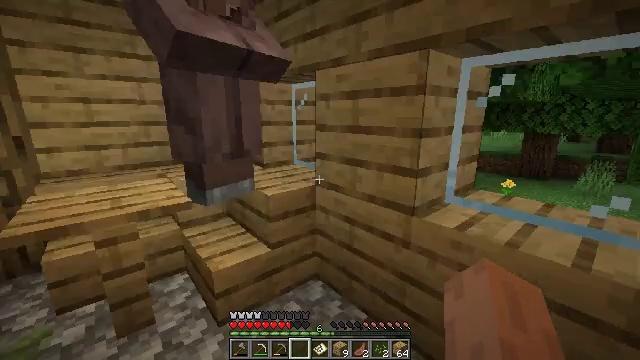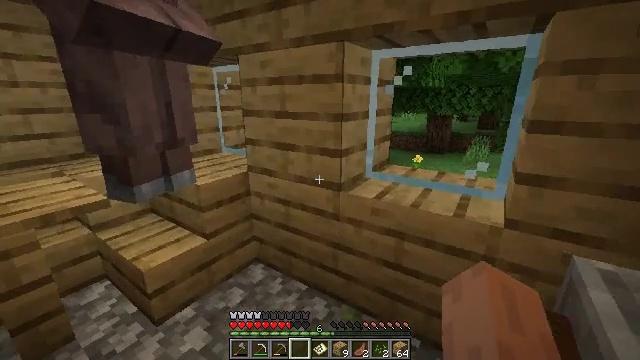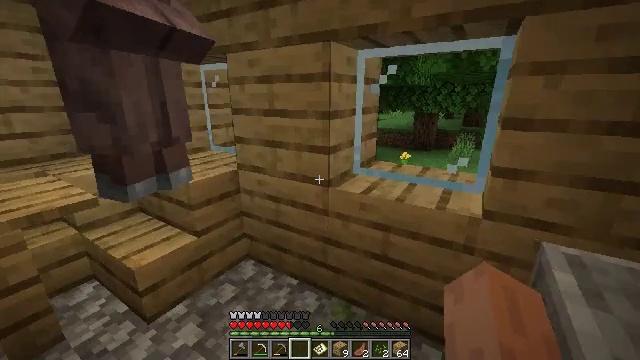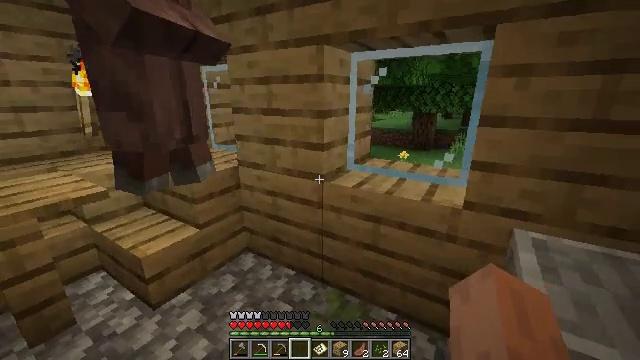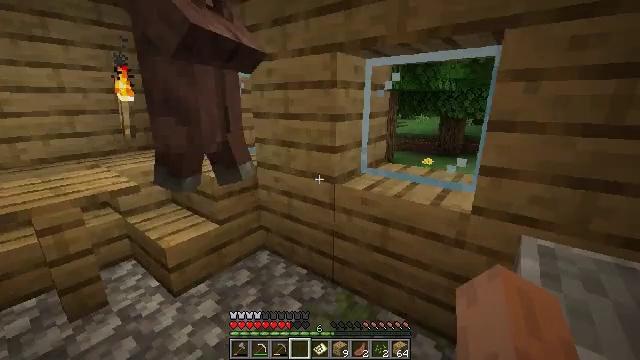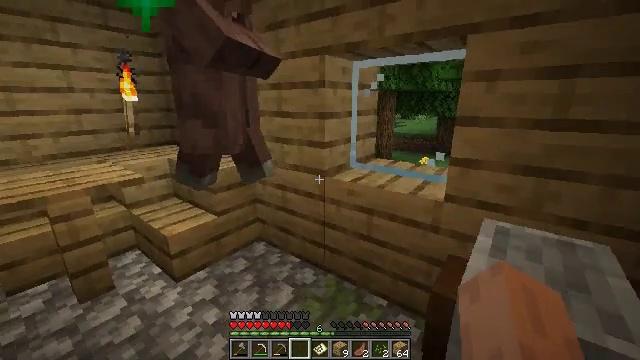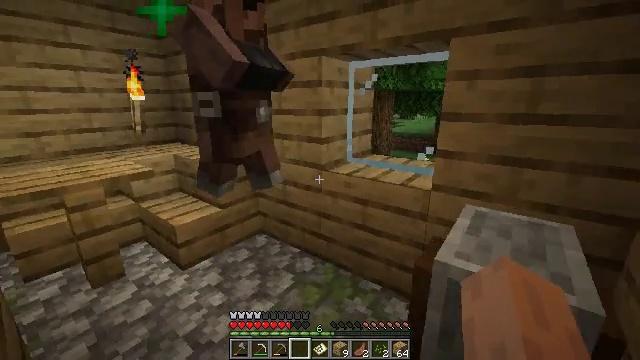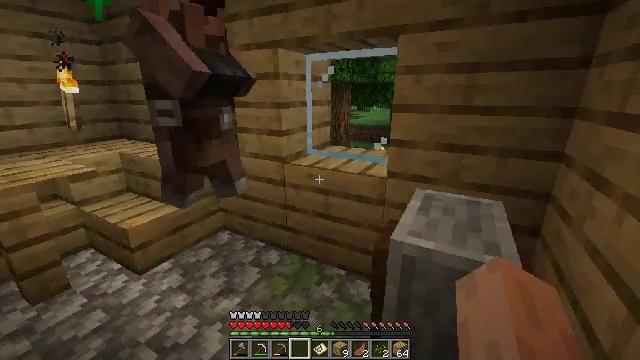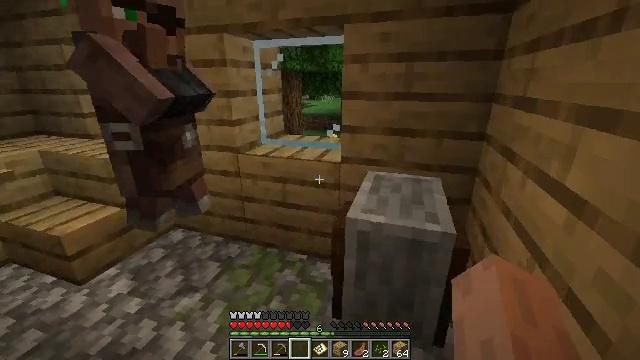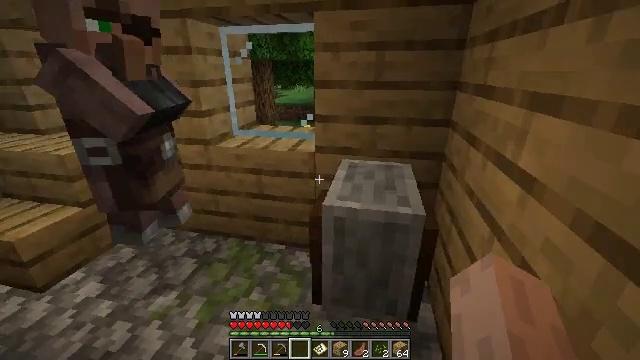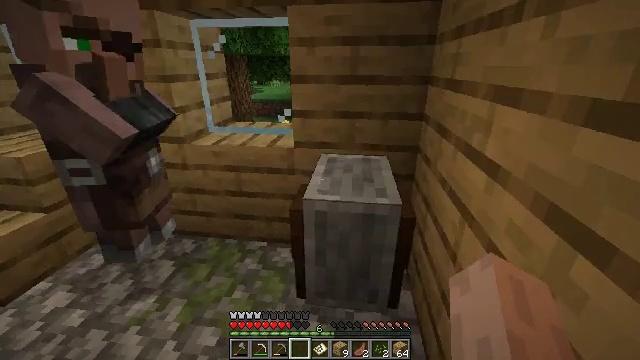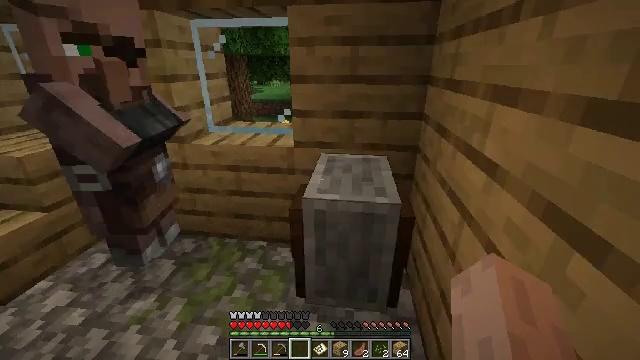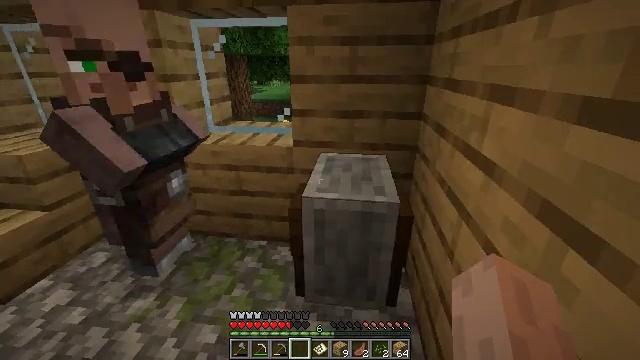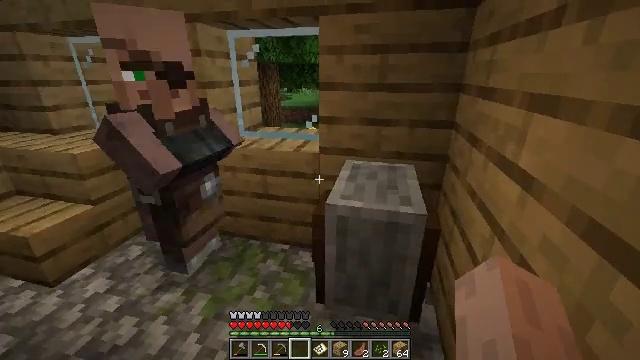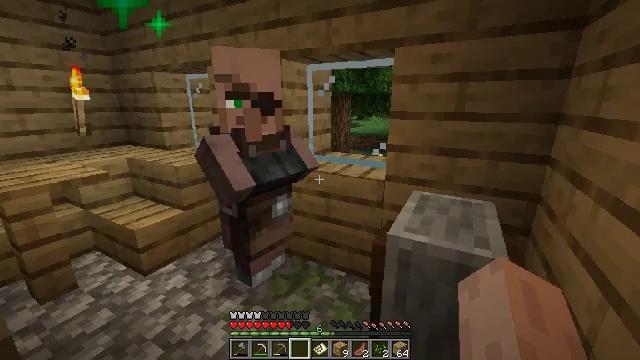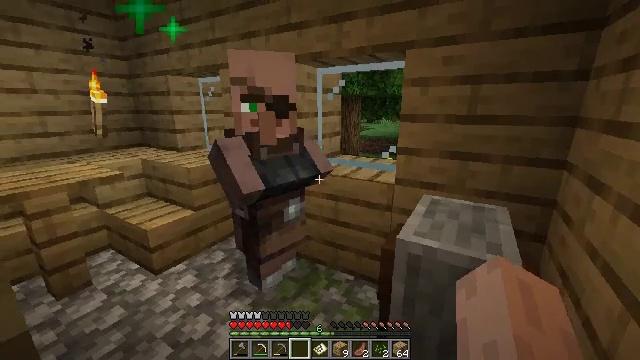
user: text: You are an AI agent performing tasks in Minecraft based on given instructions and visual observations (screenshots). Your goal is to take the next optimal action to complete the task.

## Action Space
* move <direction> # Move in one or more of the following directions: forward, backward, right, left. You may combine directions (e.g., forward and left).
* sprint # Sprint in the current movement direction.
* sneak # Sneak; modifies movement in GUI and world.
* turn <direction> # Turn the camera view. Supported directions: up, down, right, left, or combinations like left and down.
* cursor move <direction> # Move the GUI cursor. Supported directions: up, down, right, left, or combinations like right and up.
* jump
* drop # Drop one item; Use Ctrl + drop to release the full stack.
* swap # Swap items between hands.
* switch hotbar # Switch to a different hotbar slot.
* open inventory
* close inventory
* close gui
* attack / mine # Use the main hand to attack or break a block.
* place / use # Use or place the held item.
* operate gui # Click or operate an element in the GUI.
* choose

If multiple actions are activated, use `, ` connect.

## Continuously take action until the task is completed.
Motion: motion action
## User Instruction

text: Break the grindstone to collect it.
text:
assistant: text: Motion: move back, turn right and down
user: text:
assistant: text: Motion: move back, turn right
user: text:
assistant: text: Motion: move back
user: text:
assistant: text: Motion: move back, turn left and up
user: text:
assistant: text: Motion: move back
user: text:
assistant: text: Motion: move back
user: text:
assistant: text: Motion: turn right and down
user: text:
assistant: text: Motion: turn right and down
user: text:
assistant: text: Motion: turn right and down
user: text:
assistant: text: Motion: turn right
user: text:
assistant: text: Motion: no_op
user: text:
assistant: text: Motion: no_op
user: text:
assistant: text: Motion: turn left and up
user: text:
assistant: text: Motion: turn left and up
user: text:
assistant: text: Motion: turn left
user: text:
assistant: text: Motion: turn left and up
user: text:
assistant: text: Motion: turn left and up, use / place
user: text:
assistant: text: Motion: use / place
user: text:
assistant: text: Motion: use / place
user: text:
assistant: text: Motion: no_op
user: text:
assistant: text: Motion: no_op
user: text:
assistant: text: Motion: open gui
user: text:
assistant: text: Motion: no_op
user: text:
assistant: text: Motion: no_op
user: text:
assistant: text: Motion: cursor move left
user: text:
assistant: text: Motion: cursor move left
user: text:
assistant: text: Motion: cursor move left and up
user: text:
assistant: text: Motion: cursor move left and up
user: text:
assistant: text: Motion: no_op
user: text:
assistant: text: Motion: no_op